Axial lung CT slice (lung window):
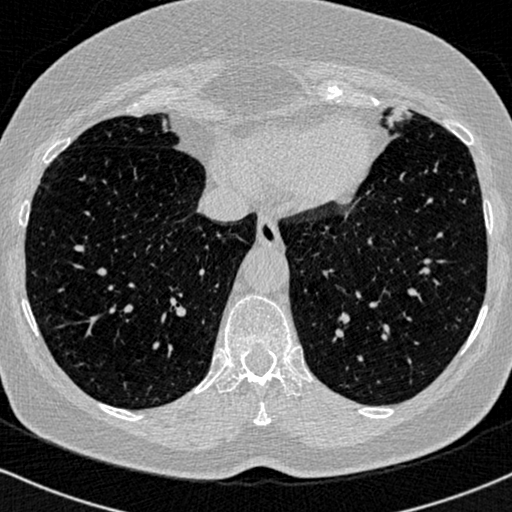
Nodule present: no